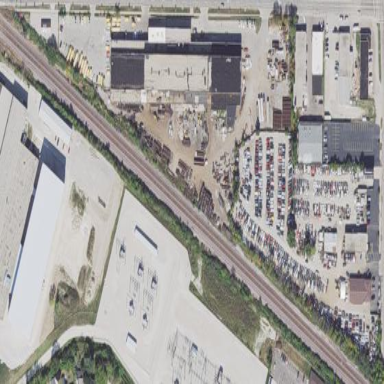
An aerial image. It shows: Industrial area.